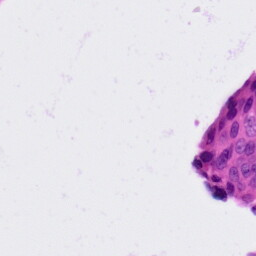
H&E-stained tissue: Ovarian